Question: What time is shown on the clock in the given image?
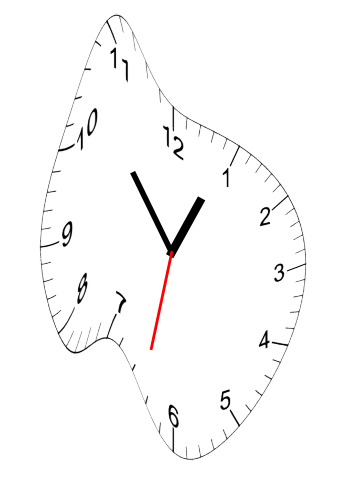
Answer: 12:53:32